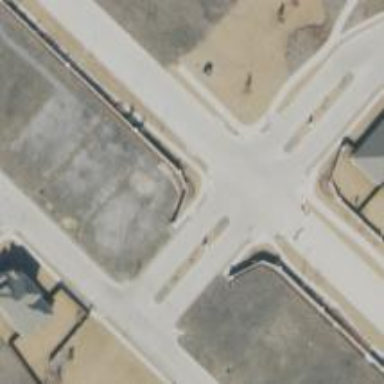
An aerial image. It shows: Crossing on footway.